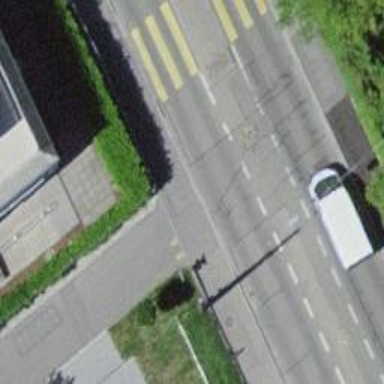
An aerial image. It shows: Tertiary road with asphalt surface and trolley wire.